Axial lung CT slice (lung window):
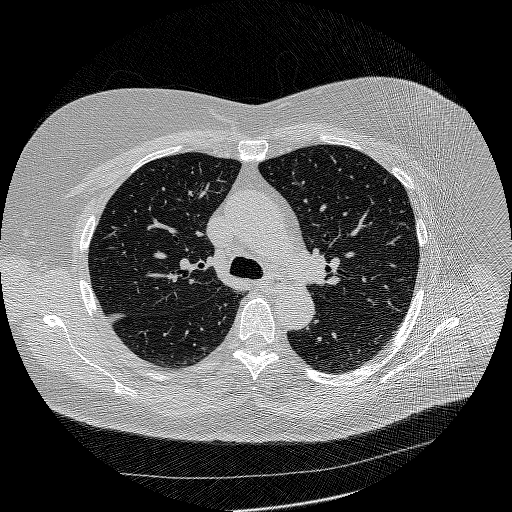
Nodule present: no